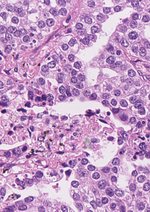
Tumor epithelial tissue: yes
Tumor-associated stroma tissue: yes
Normal tissue: no